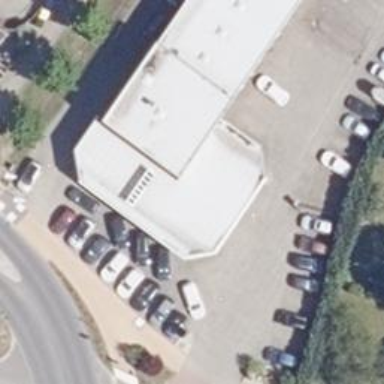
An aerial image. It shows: Car shop.